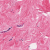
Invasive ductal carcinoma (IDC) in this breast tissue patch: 0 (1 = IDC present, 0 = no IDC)